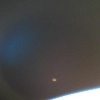
Label: space